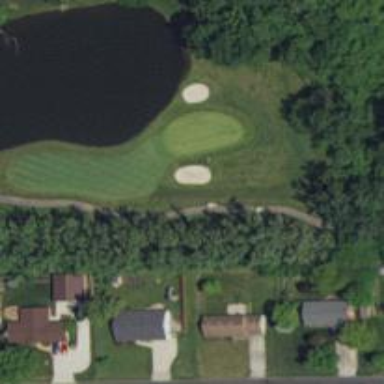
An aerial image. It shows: View of golf hole.